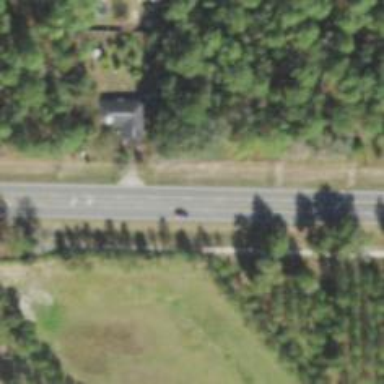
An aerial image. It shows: Left sidewalk along asphalt tertiary road.